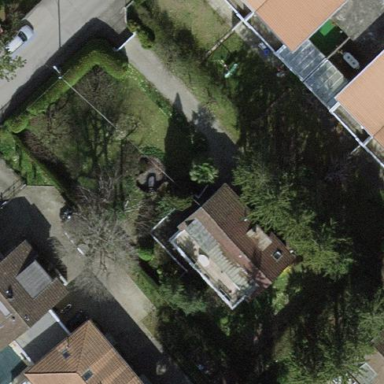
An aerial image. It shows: Garden enclosed by fence.